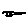
Label: car